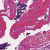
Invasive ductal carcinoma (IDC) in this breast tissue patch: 0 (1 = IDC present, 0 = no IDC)